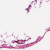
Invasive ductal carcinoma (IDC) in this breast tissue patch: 0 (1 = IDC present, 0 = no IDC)